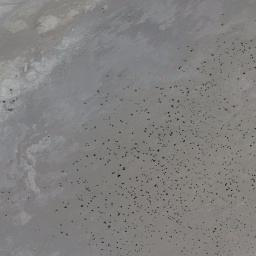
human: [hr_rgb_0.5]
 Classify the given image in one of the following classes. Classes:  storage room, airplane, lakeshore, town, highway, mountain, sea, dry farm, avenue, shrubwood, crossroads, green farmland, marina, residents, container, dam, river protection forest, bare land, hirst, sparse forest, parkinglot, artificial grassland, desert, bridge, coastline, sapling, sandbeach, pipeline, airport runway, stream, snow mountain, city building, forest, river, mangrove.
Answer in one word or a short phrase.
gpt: bare land